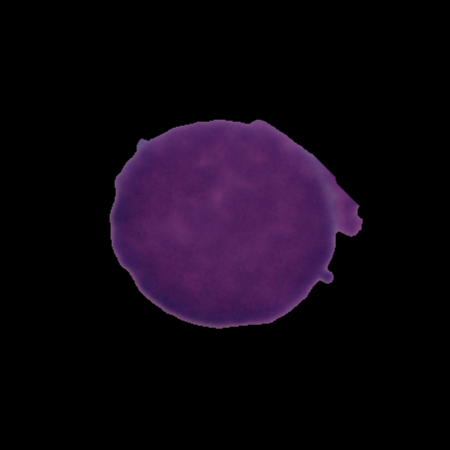
Label: healthy